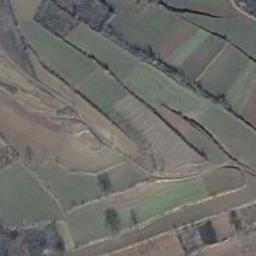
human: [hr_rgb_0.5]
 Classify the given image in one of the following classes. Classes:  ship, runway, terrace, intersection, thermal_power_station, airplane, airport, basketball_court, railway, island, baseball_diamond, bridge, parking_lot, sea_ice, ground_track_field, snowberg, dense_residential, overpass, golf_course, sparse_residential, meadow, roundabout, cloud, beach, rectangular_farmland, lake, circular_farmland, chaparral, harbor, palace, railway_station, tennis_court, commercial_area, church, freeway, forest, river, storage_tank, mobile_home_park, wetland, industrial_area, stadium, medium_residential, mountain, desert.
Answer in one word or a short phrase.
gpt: terrace